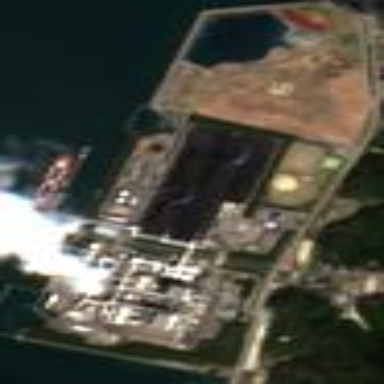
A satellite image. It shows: Industrial area with coal power plant.